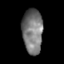
Tissue: skin
Cell type: Others
Senescence score: 0.7086
Nuclear area (px): 893
Mean DAPI intensity: 119.243